Question: I have this code:
'''
h=plot(elapsedTime(1:length(elapsedTime)),velocityMagnitudeCentroide,'Parent',handles.grafico s2D)h=plot(elapsedTime(1:length(elapsedTime)),velocityMagnitudeCentroide,'Parent',handles.graficos2D);
hhTitle=title(gca,'Head Filtered 3D Velocity');
hhXLabel=xlabel(gca,'time(s)');
hhYLabel=ylabel(gca,'Velocity (m/s)');
hLegend = legend(h,'Head');
z=plot3(x3D,y3D,z3D,'Parent',handles.graficos3D);
set(handles.ui_label1, 'String', 'Max');
set(handles.ui_label2, 'String', 'Mean');
set(handles.ui_label3, 'String', 'Min');
hTitle=title('3D Position');
hXLabel=xlabel('time(s)');
hYLabel=ylabel('3D Position(m)');
'''
which outputs this:
What am I doing wrong?
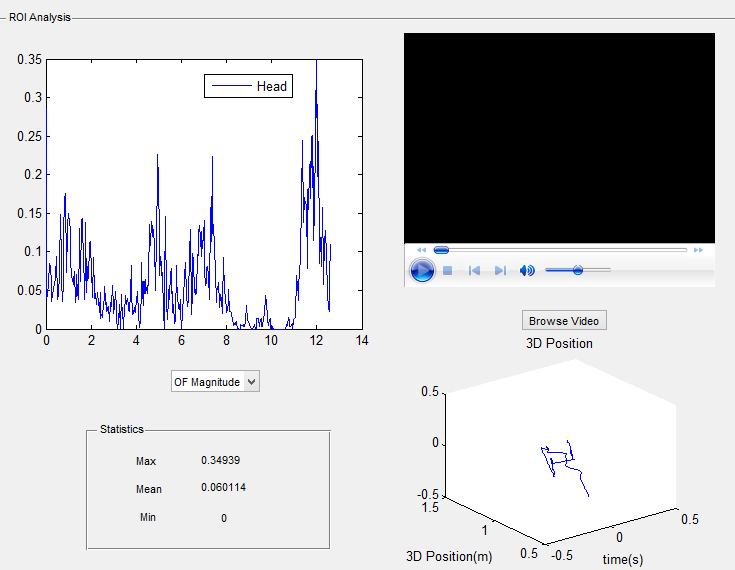
Answer: already figured it out..
answer: 'hhTitle=title(handles.graficos2D,'Head Filtered 3D Velocity');'
Matlab is sensitive when he has two or more plots.. so you need to "actually" name the plot you wanna plot something.